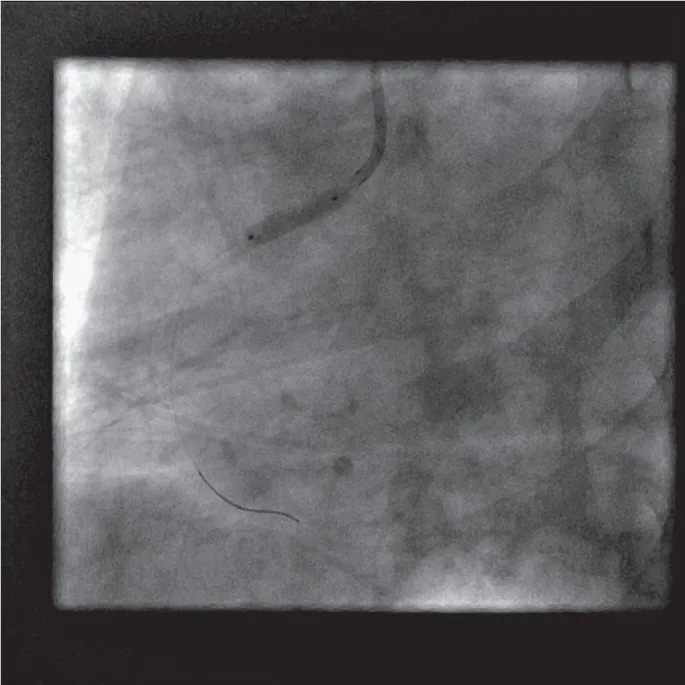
Stent deployment (5.0/18 mm Herculink) at right coronary artery ostium using JR4 guide catheter from right radial access.
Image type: radiology (ultrasound)